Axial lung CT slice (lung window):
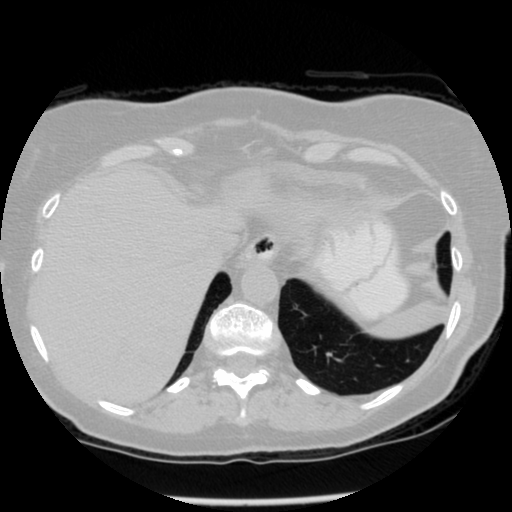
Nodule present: no